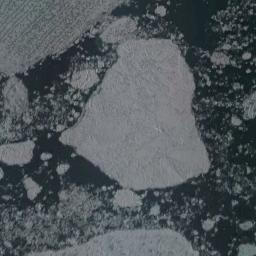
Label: sea_ice